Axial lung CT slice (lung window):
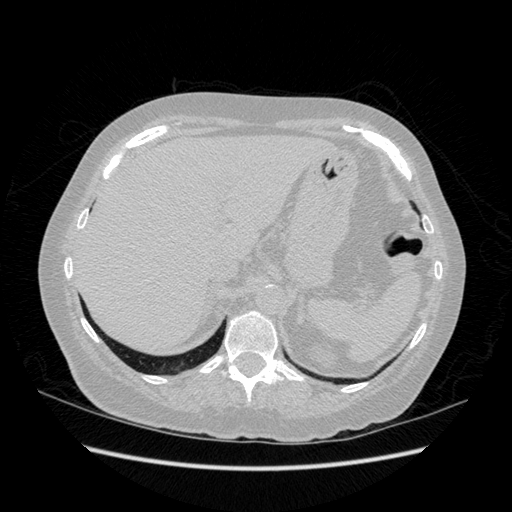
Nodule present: no